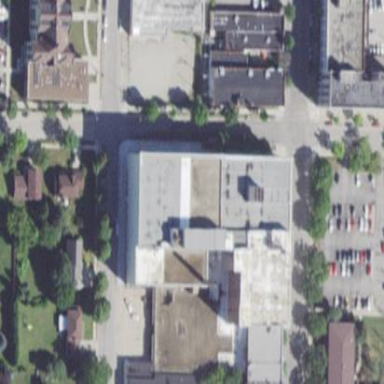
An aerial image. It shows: Part of the building is designated for retail.